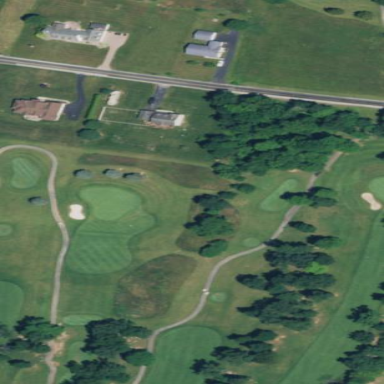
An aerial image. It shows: Rough grassy area used for golf.